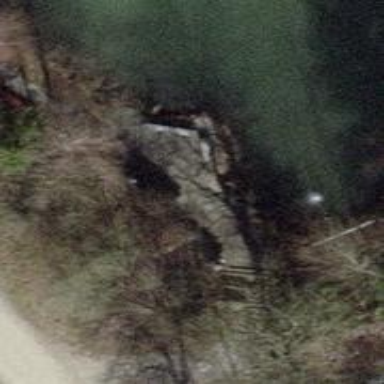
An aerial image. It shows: Bench.